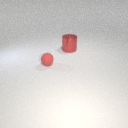
small red rubber sphere to the left of large red metal cylinder